Field crop: maize
Growth stage: 2
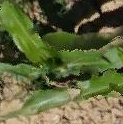
Species: maize